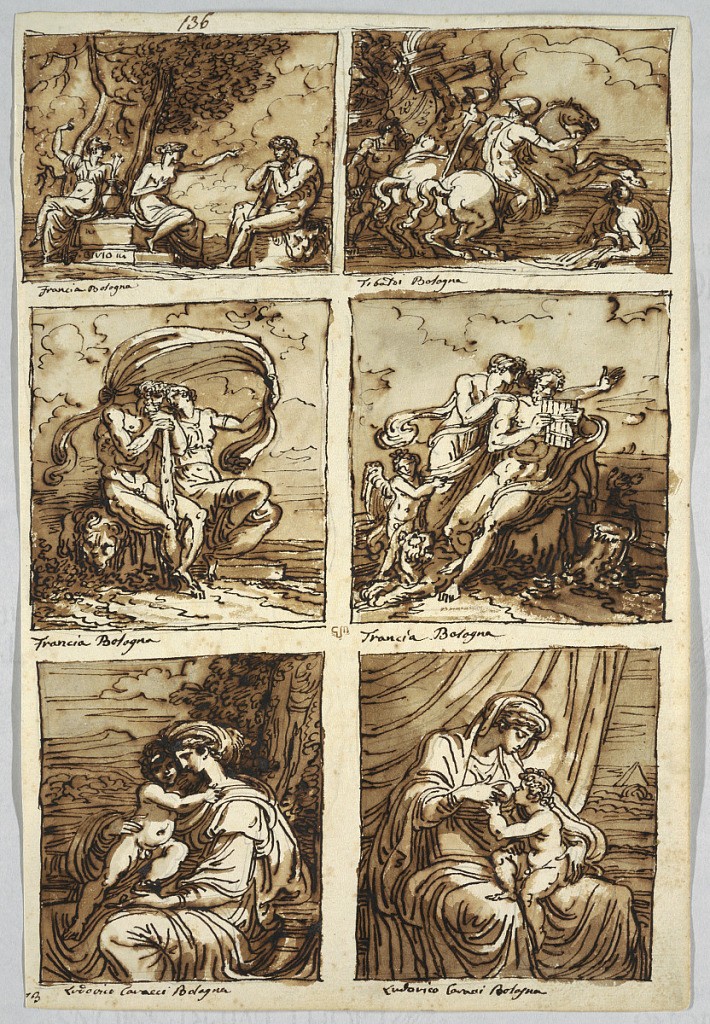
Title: Sketchbook: Folio 73; Six Paintings of Bolognese School; Verso: Anatomical Drawings
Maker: Felice Giani, Italian, 1758–1823
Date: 1811–14
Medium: Pen and brown ink, brush and sepia wash over traces of graphite on cream laid paper
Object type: Drawing
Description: At top, Hercules; inscribed: Francia Bologna. Right between ship and horsemen, inscribed: Tibaldi Bologna. Center: Hercules and Omphale. Omphale teaches Hercules to play flute. Inscribed: Francia Bologna. Bottom row: Virgin holding Child in her lap.  Virgin suckling Child. Inscribed: Ludovico Caracci Bologna. Top left: 136; left top corner: 73.  Verso: left arm lowered, right hand raised.  Muscles marked by figures 1-26; "20" used twice.  Their explanations given at left: "1 frontale", ending "27 zigonactico."